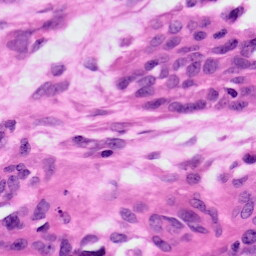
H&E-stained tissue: Ovarian